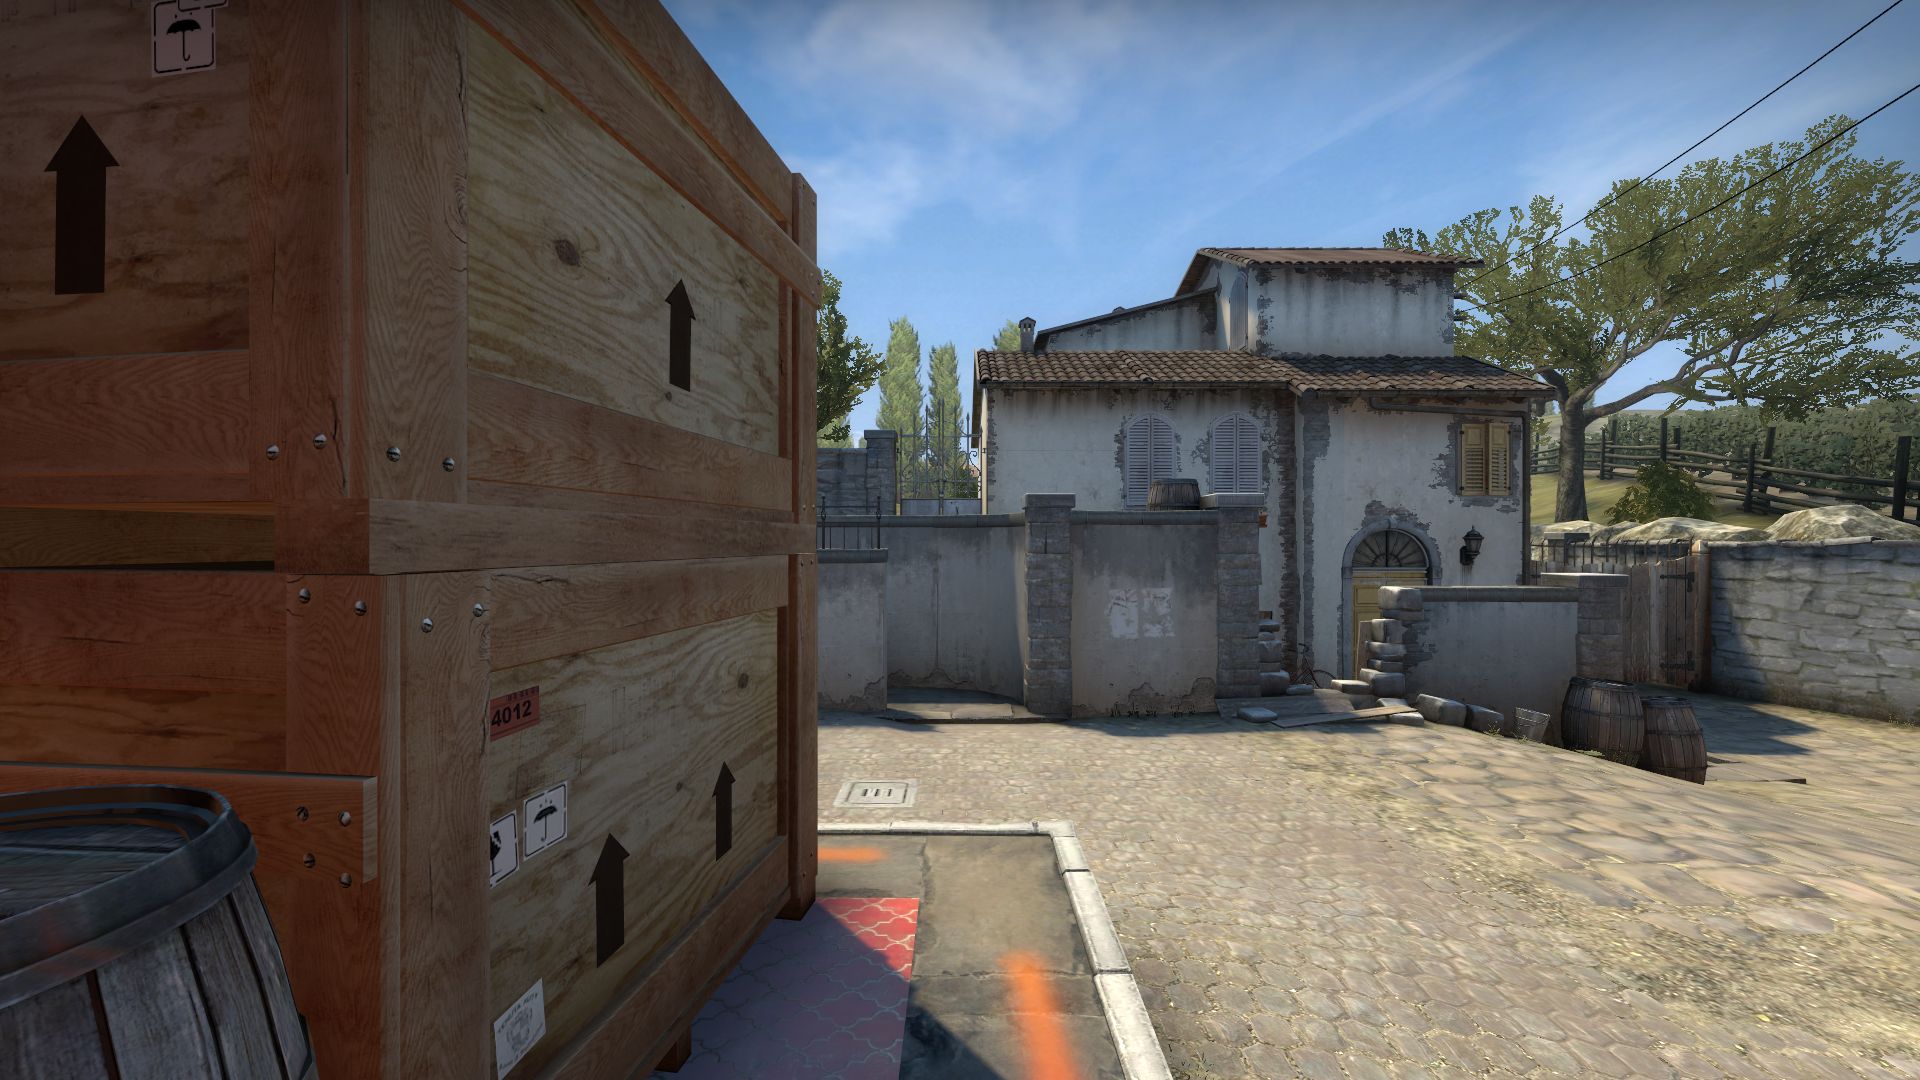
Map: de_inferno